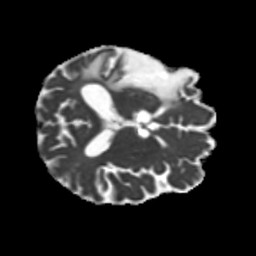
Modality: MD
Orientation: axial
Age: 71
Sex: male
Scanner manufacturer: siemens
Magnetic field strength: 3 T
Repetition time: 5.25 s
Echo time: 0.08 s